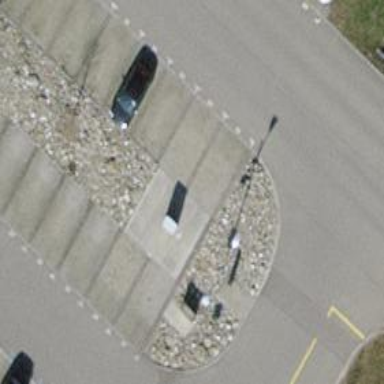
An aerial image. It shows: Charging station.